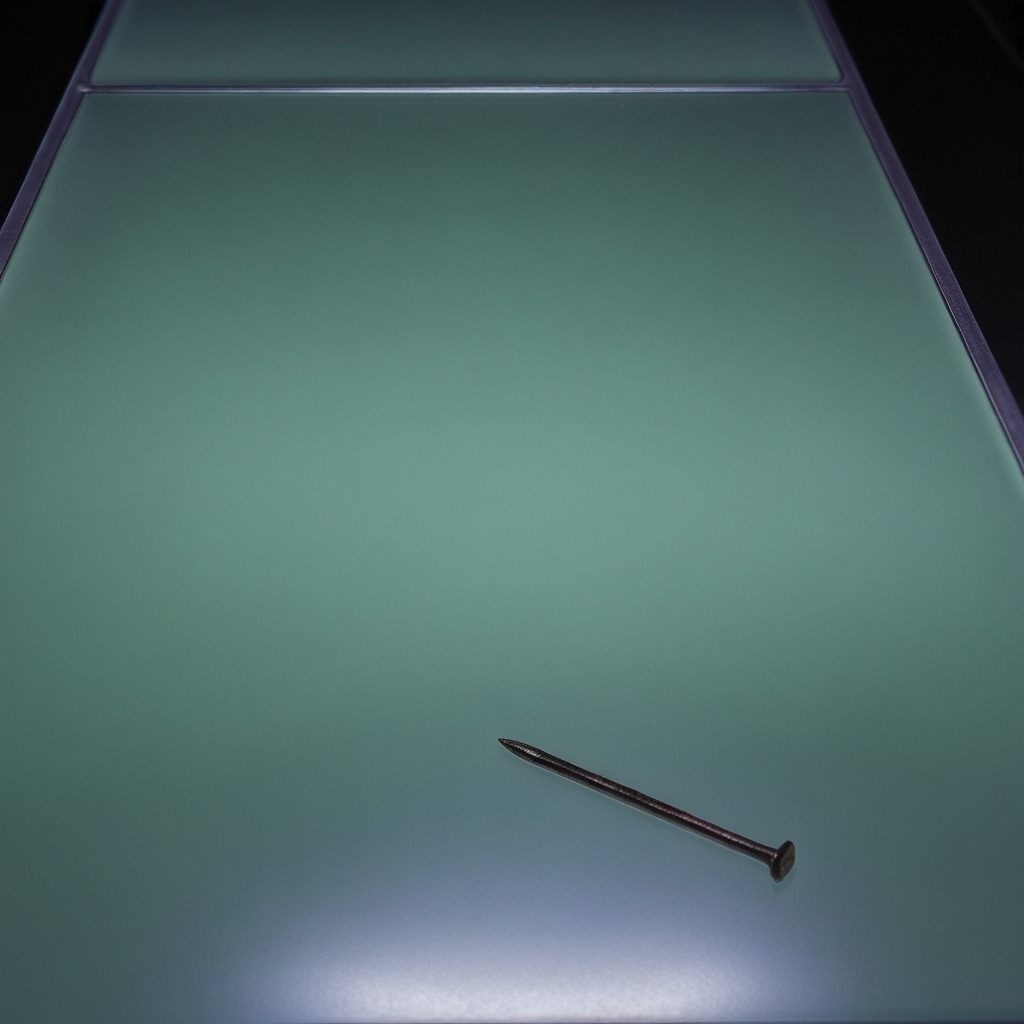
An iron nail lies on a clean empty table in a railway signal maintenance room lit by harsh overhead fluorescents.